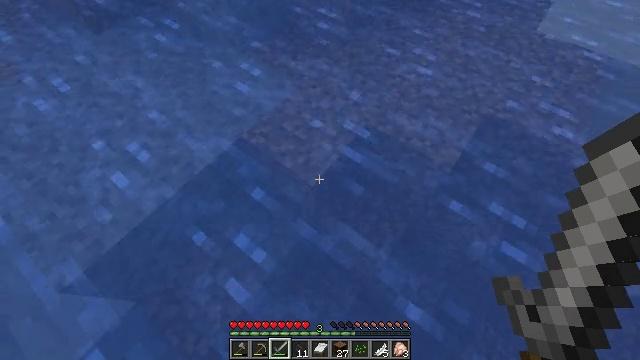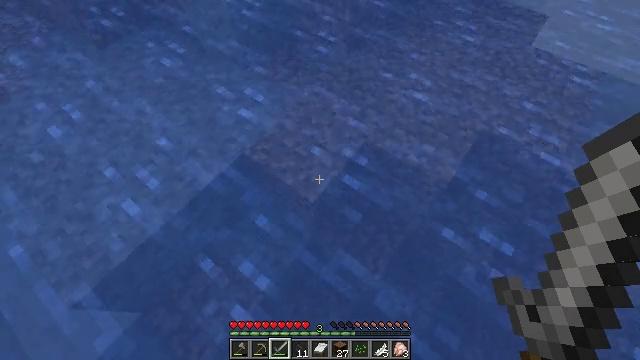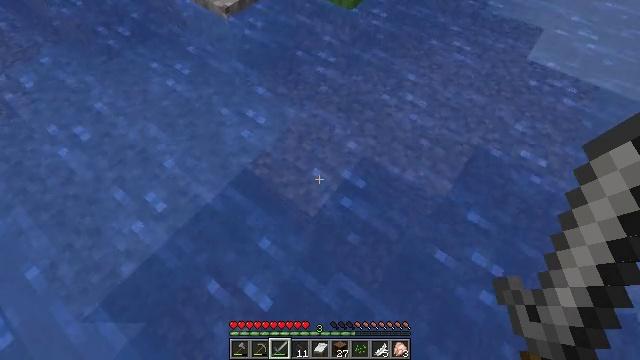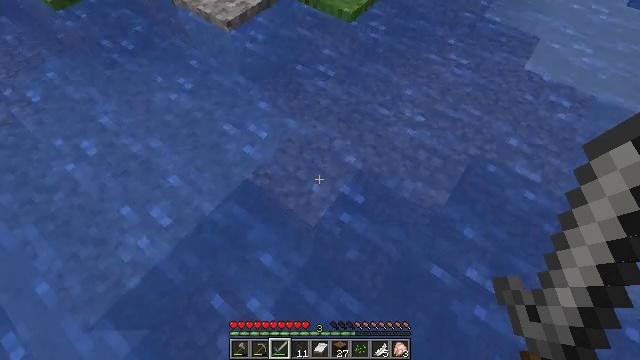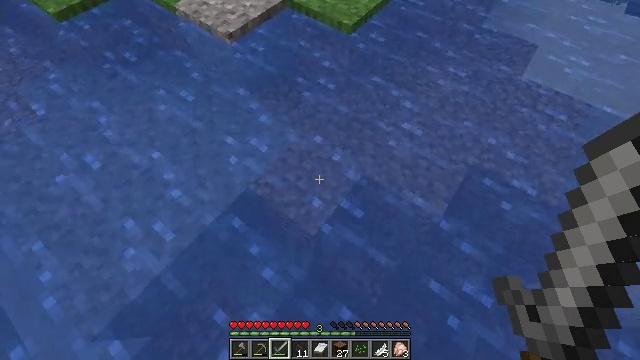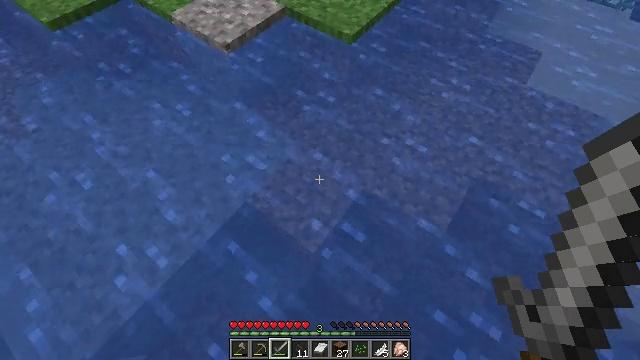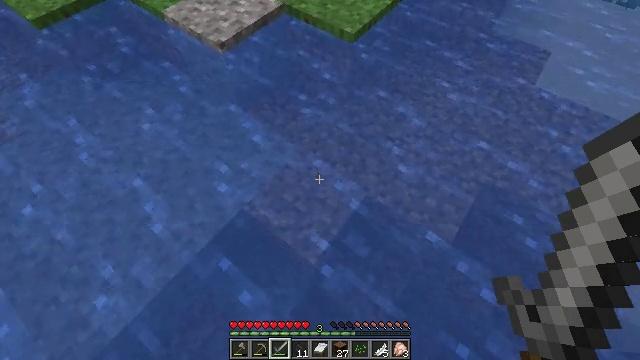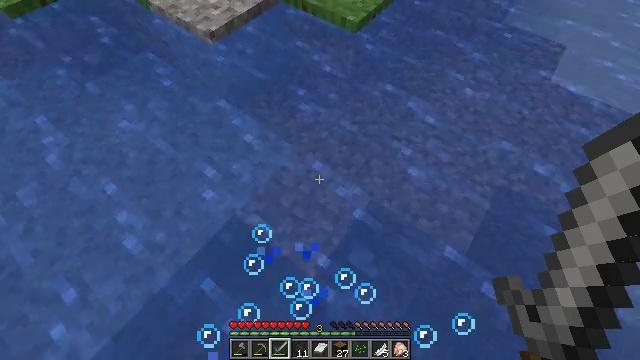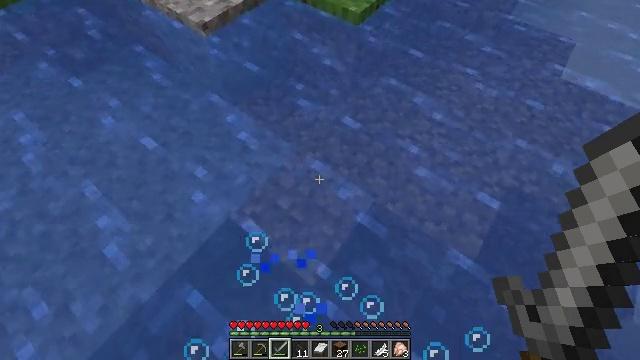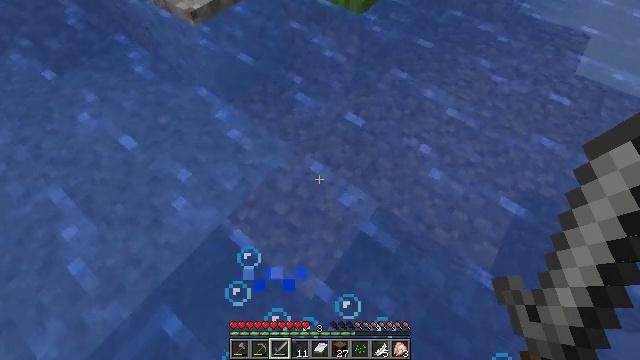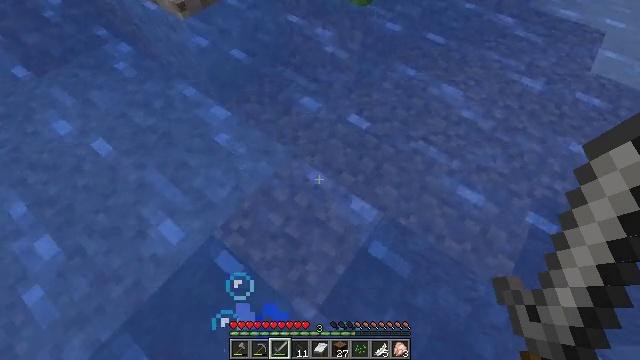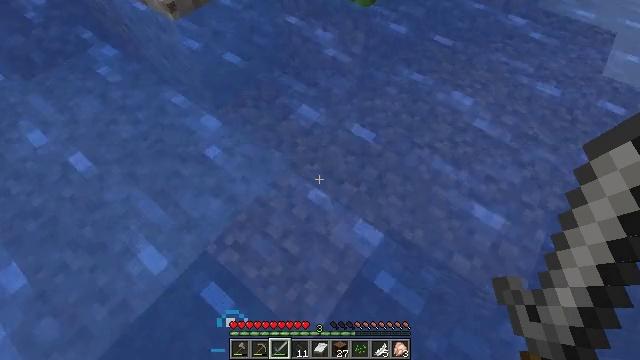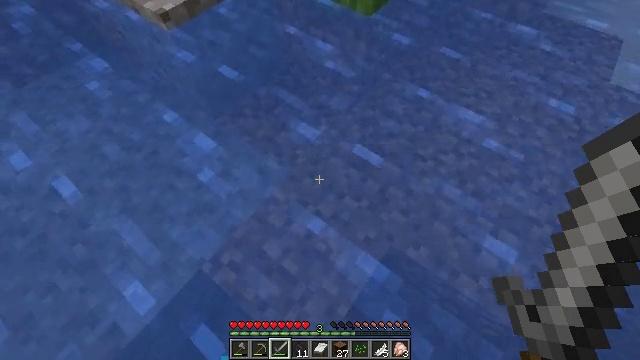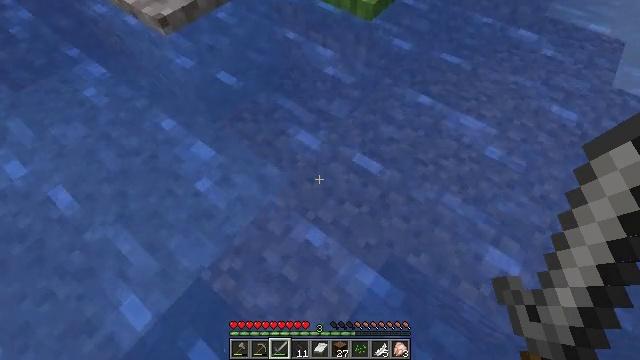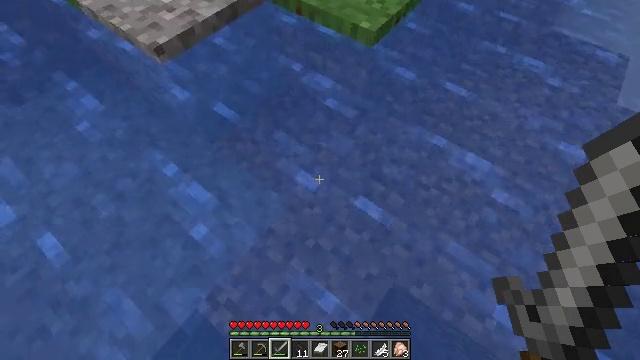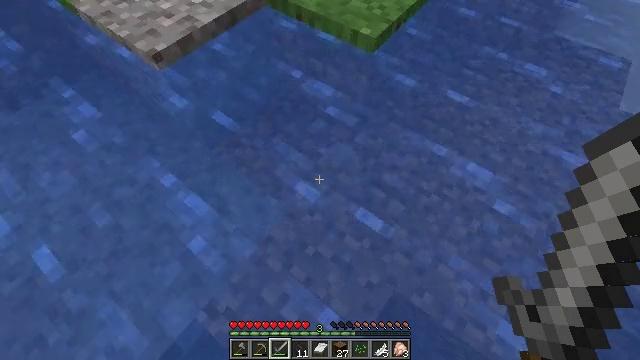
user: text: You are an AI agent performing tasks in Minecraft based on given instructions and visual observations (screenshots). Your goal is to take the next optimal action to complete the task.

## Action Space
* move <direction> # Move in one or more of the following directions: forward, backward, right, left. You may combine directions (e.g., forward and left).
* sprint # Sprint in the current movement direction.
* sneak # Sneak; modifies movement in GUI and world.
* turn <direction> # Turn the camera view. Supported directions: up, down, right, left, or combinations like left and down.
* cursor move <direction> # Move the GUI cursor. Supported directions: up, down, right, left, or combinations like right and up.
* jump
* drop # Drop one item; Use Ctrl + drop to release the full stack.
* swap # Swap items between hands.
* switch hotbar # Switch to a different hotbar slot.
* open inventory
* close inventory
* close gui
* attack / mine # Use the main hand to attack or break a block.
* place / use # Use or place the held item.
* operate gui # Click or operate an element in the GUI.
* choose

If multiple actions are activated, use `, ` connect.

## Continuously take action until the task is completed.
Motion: motion action
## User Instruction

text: Left click on the fletching table to mine it.
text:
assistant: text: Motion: move forward, jump
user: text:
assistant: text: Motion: move forward, jump
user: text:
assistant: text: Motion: move forward, jump
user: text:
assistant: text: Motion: move forward, jump
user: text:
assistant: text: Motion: move forward, jump
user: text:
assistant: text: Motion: move forward, jump
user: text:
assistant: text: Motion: move forward, jump
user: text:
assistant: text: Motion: move forward, jump
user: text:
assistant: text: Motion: move forward, jump
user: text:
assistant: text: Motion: move forward, jump
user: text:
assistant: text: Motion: move forward, jump
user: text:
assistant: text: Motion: move forward, jump
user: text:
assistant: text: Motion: move forward, jump
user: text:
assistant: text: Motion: move forward
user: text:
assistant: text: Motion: move forward
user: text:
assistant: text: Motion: move forward, jump
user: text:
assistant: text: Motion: move forward, jump
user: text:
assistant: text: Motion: move forward, jump
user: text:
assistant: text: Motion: move forward, jump
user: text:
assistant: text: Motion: move forward, jump
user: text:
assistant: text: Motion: move forward, jump
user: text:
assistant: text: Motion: move forward, jump
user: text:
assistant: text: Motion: move forward, jump
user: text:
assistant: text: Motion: move forward, jump
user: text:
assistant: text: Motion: move forward, jump
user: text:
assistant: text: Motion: move forward, jump
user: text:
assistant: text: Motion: move forward, jump
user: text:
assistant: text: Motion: move forward, jump
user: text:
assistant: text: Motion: move forward
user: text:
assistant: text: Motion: move forward and move left